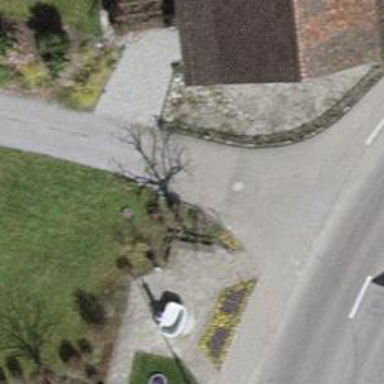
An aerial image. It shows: Brown bench.